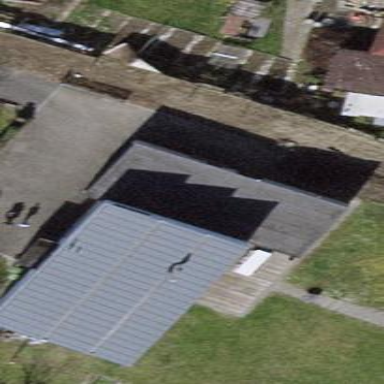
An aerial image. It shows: Garage building.